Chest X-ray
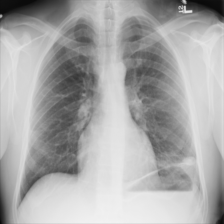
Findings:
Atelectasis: negative
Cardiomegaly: negative
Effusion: negative
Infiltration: negative
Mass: negative
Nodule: negative
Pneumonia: negative
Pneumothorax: positive
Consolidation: negative
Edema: negative
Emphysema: negative
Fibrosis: negative
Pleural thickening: negative
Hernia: negative